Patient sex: F
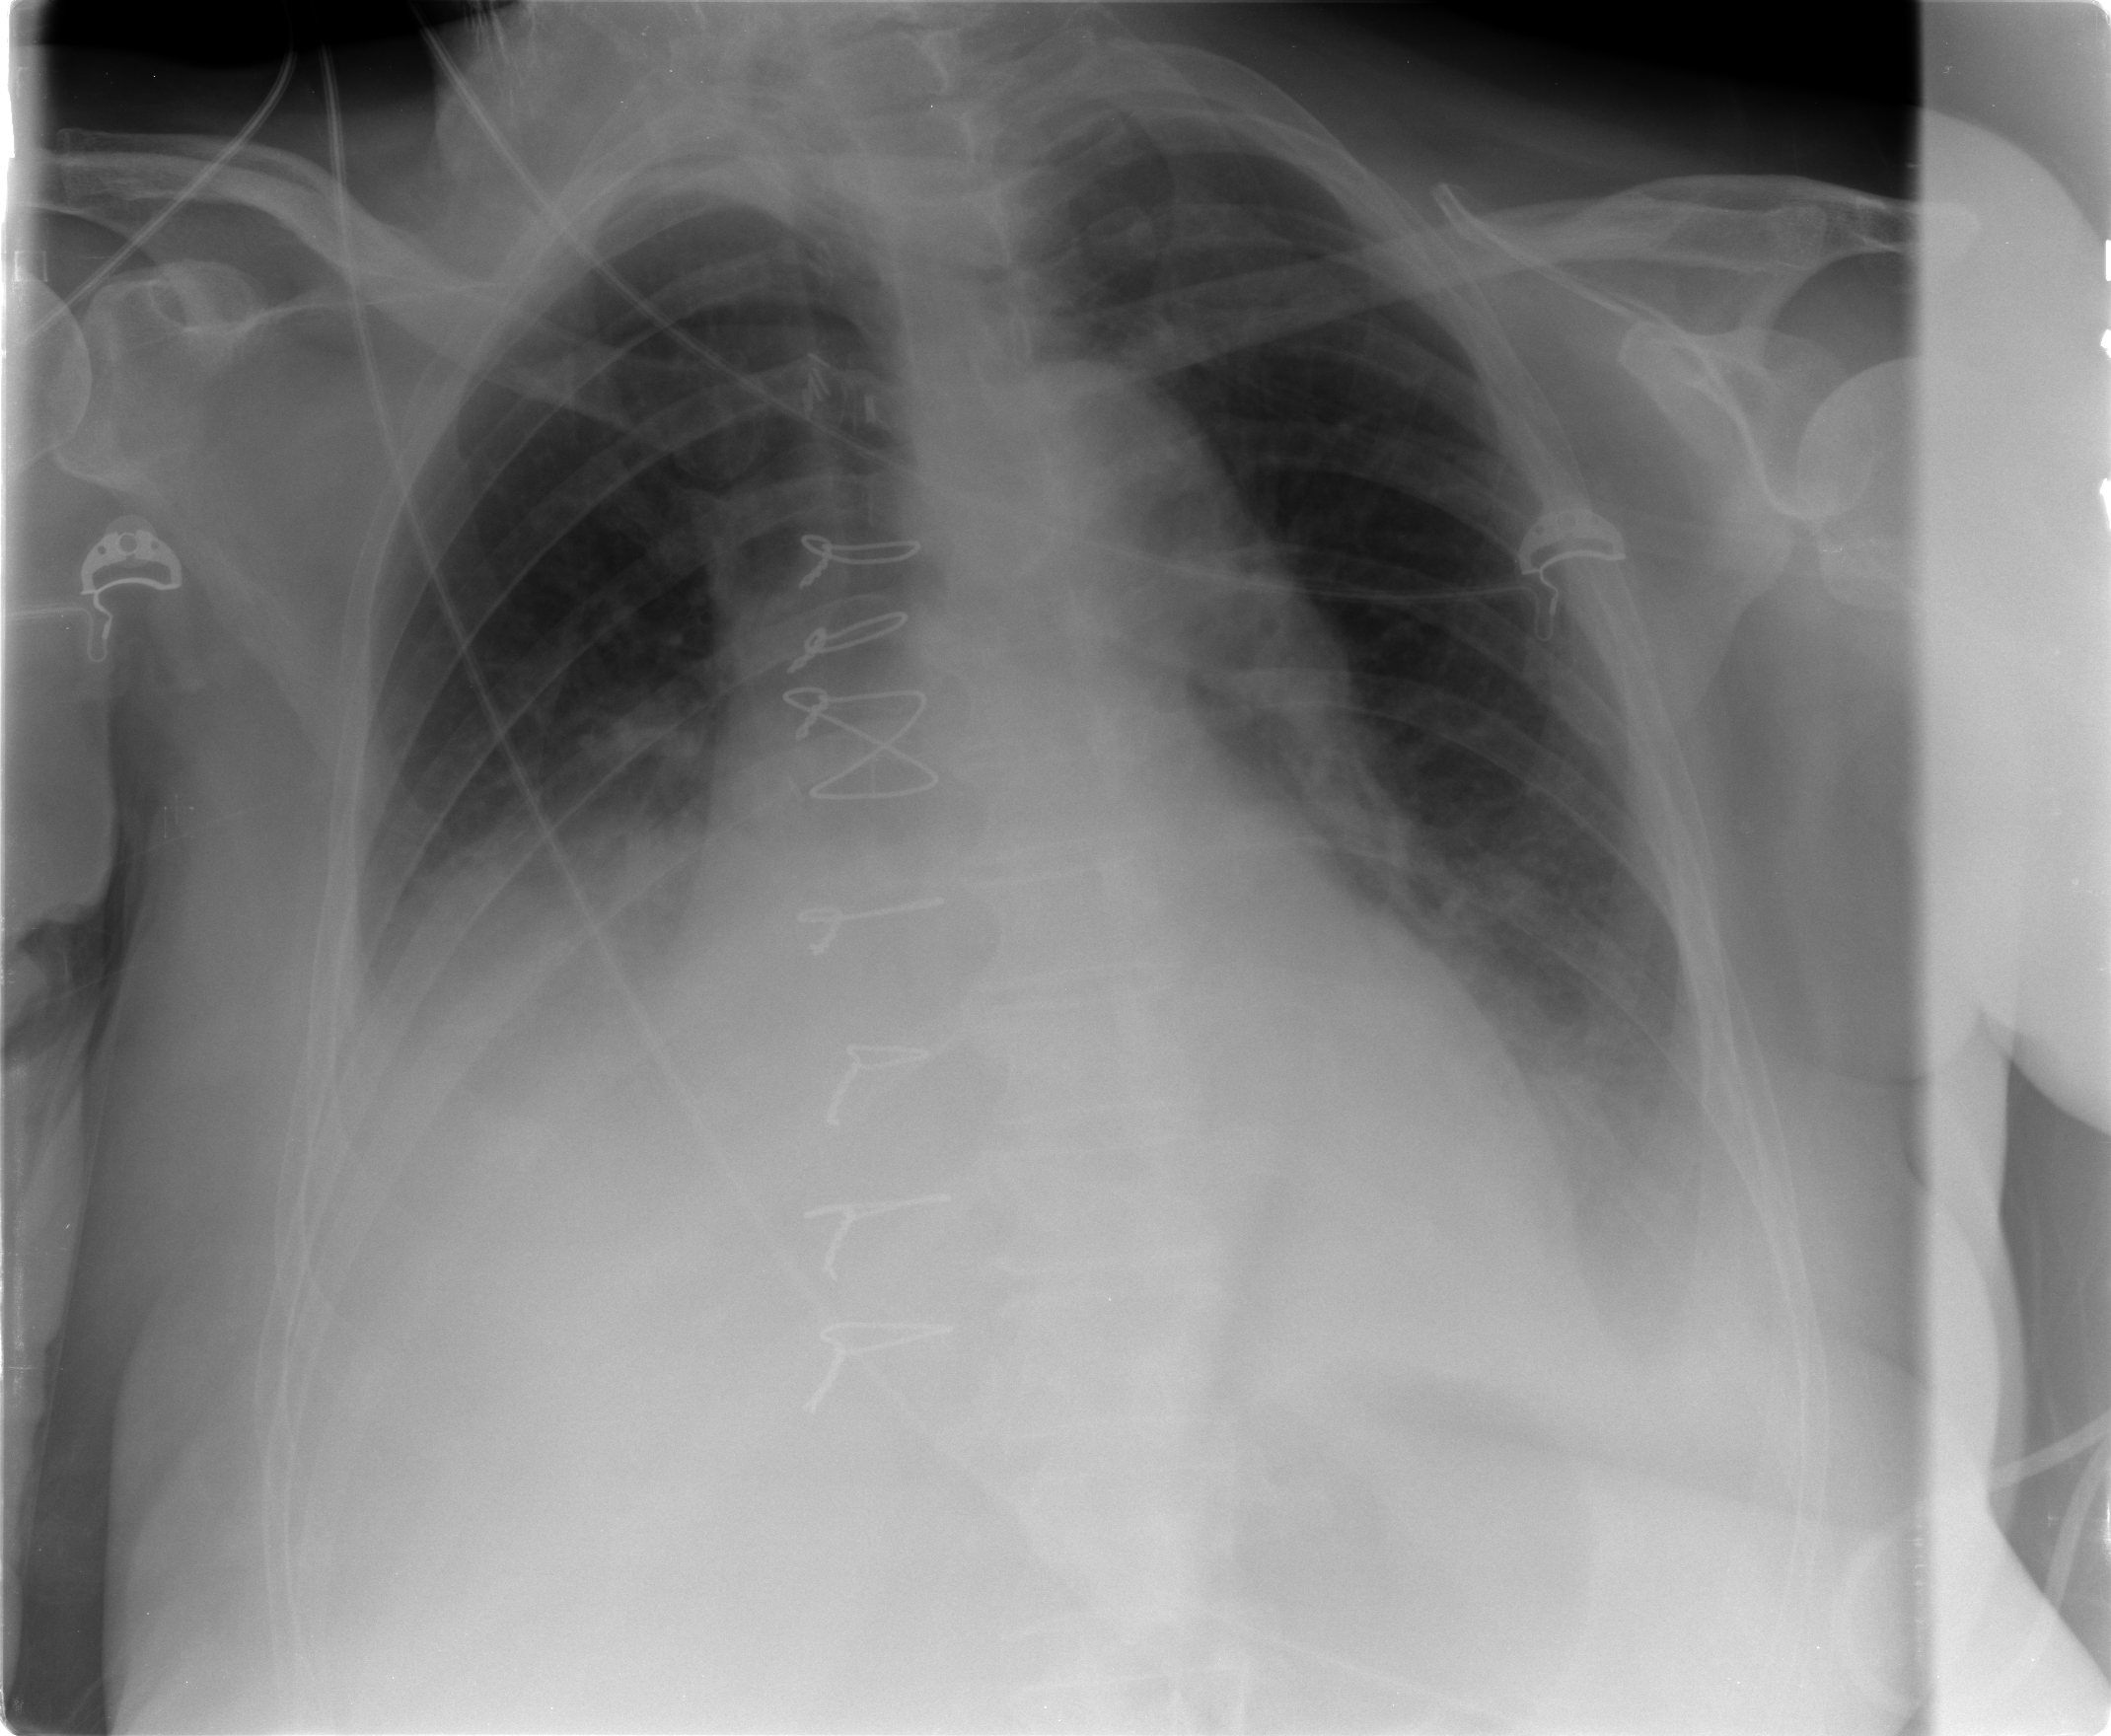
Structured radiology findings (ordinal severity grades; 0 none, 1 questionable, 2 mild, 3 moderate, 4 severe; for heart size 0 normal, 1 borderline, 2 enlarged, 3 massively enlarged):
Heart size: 2
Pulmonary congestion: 0
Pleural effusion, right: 3
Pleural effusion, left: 2
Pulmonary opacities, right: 0
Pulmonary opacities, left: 0
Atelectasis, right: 3
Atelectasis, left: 2